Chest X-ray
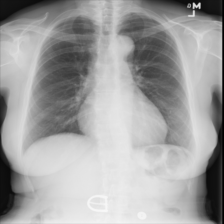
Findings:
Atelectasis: negative
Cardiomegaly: negative
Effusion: negative
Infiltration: negative
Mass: negative
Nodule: negative
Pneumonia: negative
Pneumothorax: negative
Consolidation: negative
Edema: negative
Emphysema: negative
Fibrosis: negative
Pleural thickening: negative
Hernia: negative